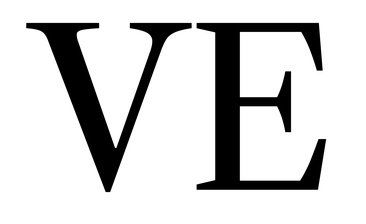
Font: LibreCaslonText_Regular